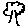
Label: tree